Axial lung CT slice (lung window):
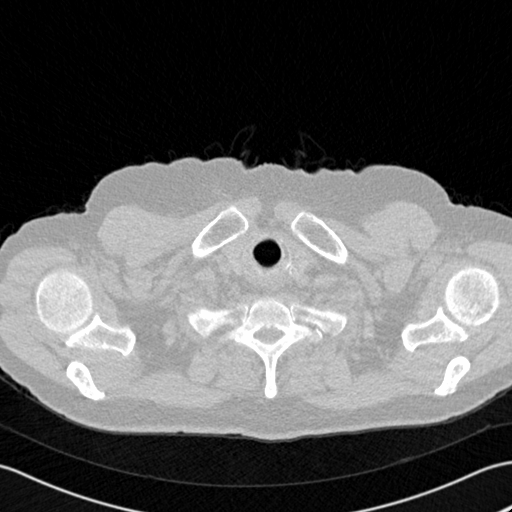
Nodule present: no